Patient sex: M
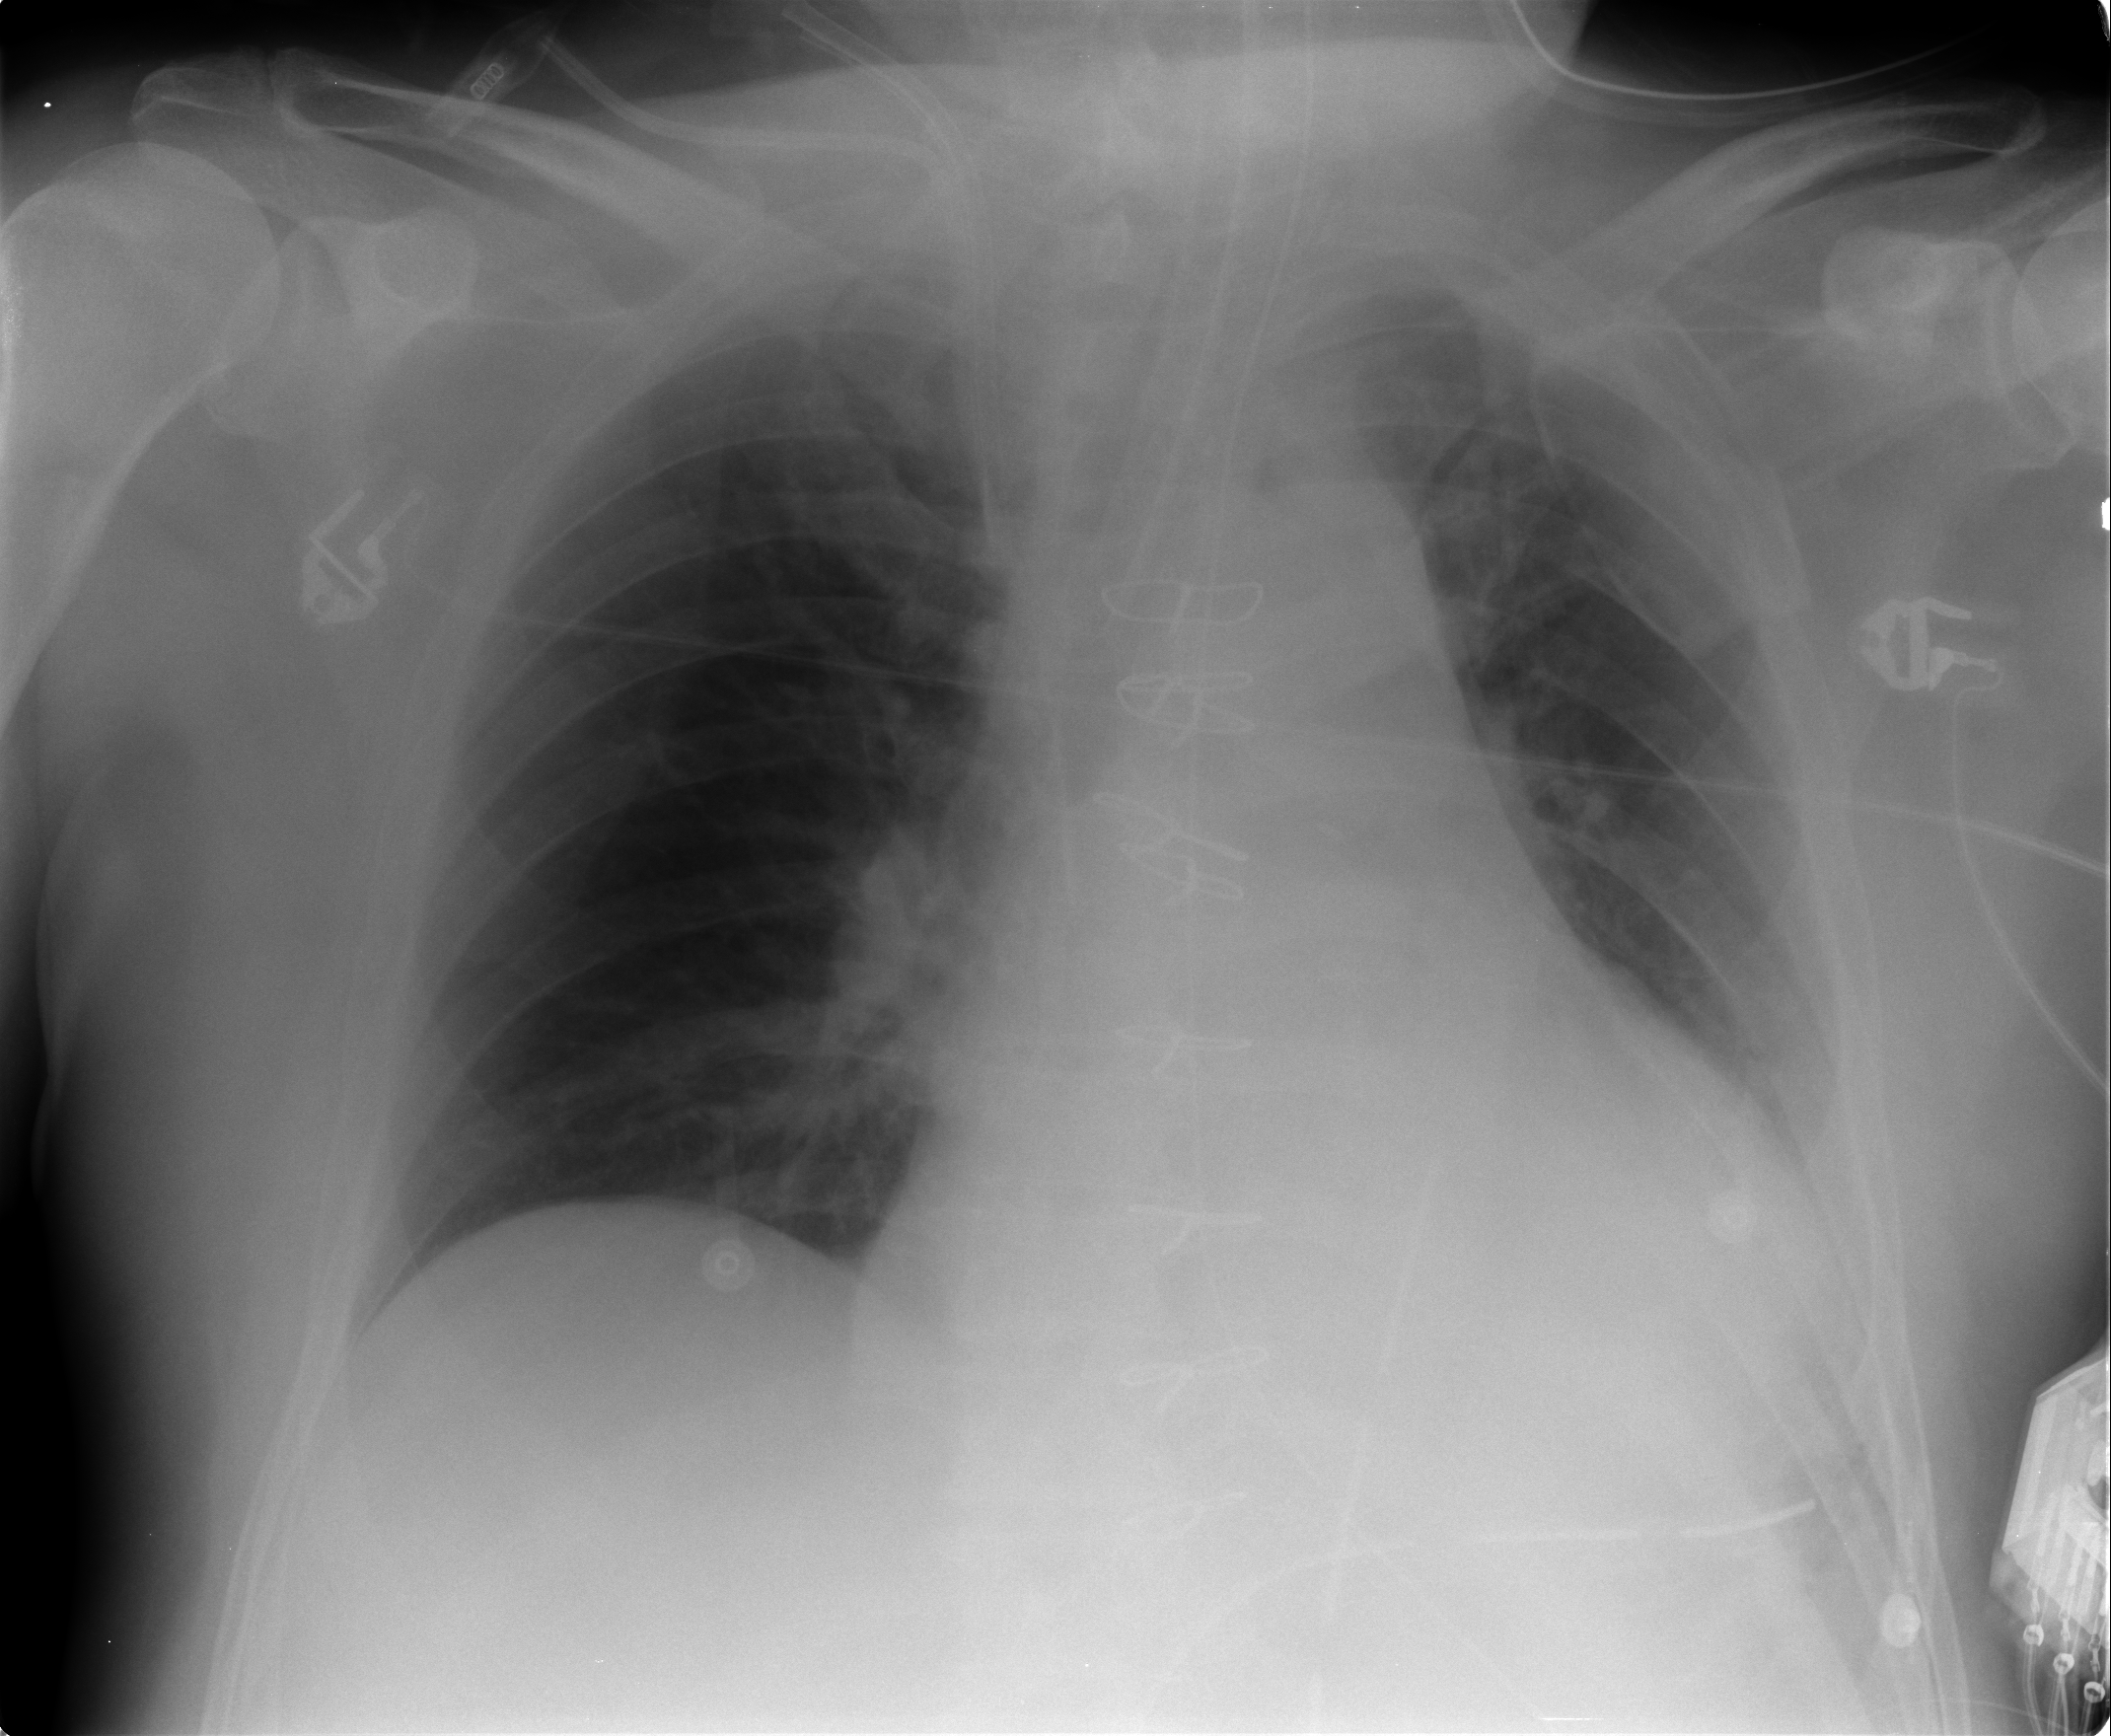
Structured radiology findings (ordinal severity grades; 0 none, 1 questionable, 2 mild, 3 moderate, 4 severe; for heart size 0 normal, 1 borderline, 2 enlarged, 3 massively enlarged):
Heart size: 2
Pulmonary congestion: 0
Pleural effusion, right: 0
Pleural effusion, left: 0
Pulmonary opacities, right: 0
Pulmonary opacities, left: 0
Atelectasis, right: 0
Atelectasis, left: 2